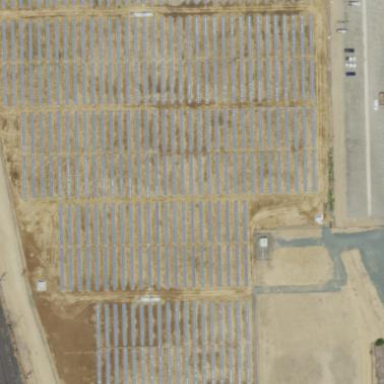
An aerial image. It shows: Solar photovoltaic power plant surrounded by fence.